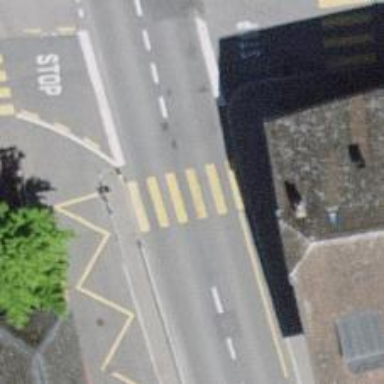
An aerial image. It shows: Uncontrolled road crossing.